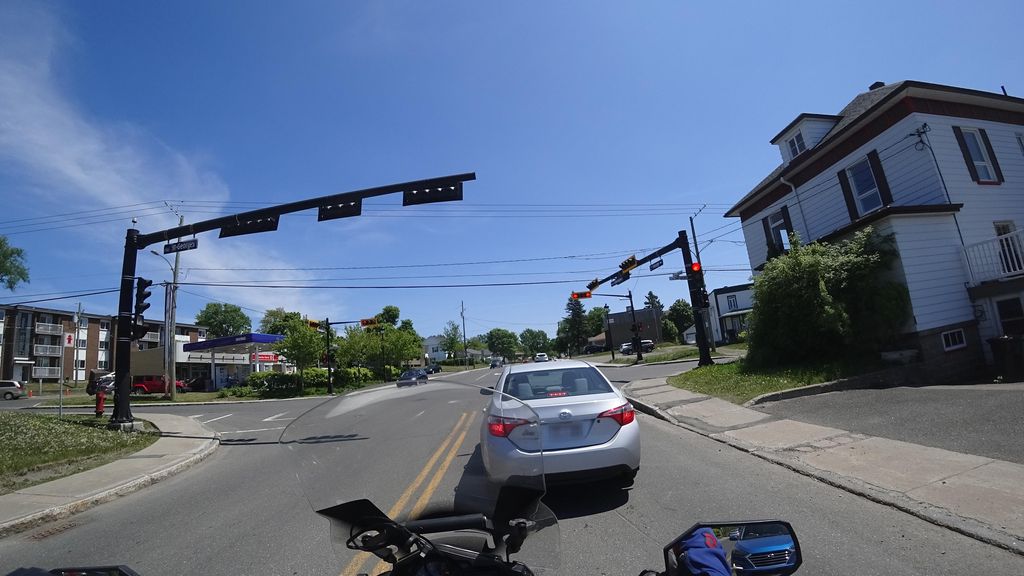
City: quebec_city